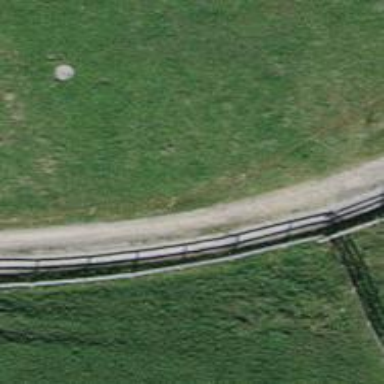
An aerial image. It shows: Unpaved path.